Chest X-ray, PA view. Patient: 60 years old, sex M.
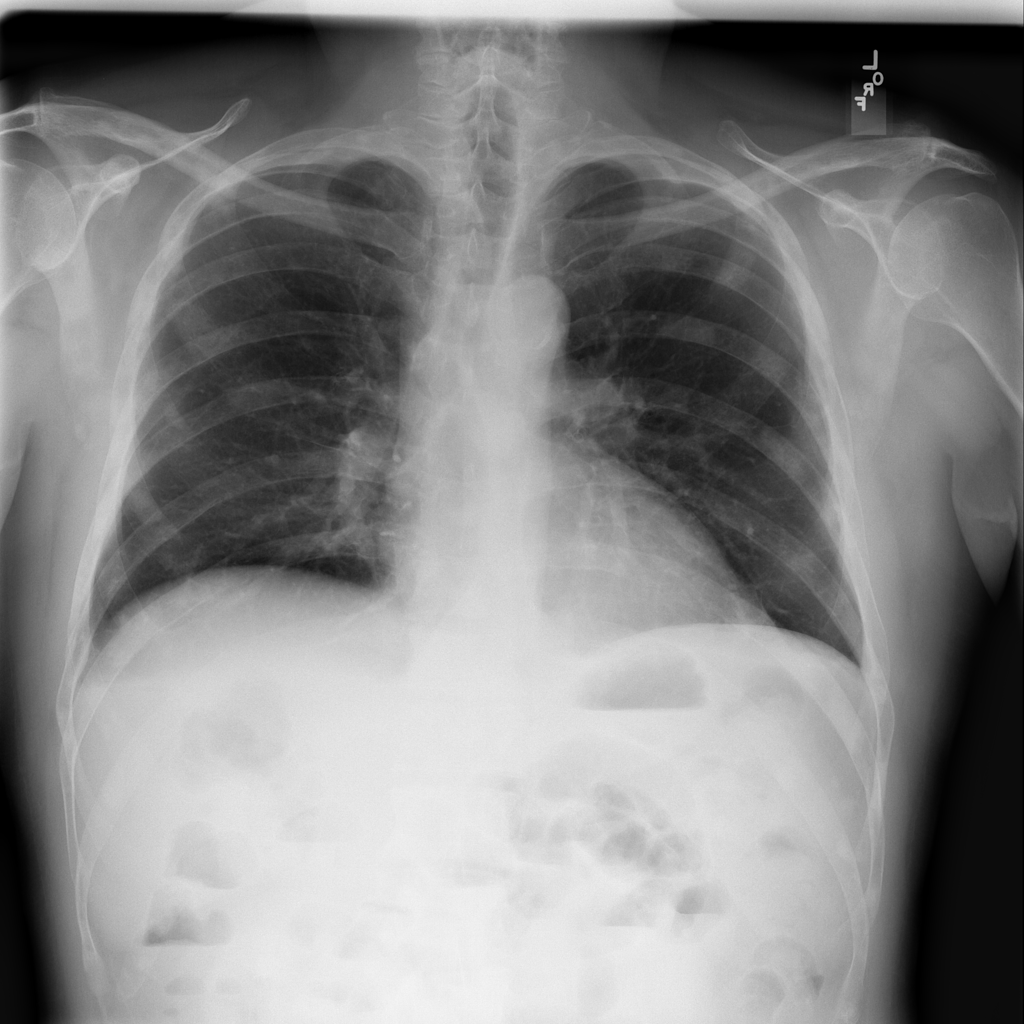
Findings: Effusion